【题型】填空题　【知识点】解析几何　【难度】easy
已知椭圆$C_1:\dfrac{x^2}{4}+\dfrac{y^2}{b^2}=1(0 < b < 2)$的离心率为$\dfrac{1}{2}$，$F_1$和$F_2$是$C_1$的左右焦点，$P$是$C_1$上的动点，点$Q$在线段$F_1P$的延长线上，$|PQ|=|PF_2|$，点$Q$的轨迹为$C_2$，线段$F_2Q$的垂直平分线交$C_2$于$A$，$B$两点，则$|AB|$的最小值是\_\_\_\_\_\_.

\vspace{0.2cm}
【解答】

\noindent \textbf{【答案】} $\boldsymbol{2\sqrt{7}}$

\vspace{0.2cm}
\noindent \textbf{【分析】}
根据椭圆离心率公式，求出$b^2$，再根据题设条件及椭圆的定义求得点$Q$的轨迹方程，然后利用圆的定义和性质进行求解即可.

\vspace{0.2cm}
\noindent \textbf{【解析】}
由条件得$\dfrac{4-b^2}{4}=\dfrac{1}{4}$，
$\therefore b^2=3$，
$\therefore$椭圆$C_1$的方程是$\dfrac{x^2}{4}+\dfrac{y^2}{3}=1$，
$\therefore F_1(-1,0)$，$F_2(1,0)$.

由于点$Q$在线段$F_1P$的延长线上，$|PQ|=|PF_2|$，
所以$|F_1Q|=|F_1P|+|F_2P|=4$，
$\therefore$点$Q$的轨迹$C_2$是以$F_1$为圆心，以$4$为半径的圆，方程为$(x+1)^2+y^2=16$.

当圆心$F_1$到弦$AB$的距离最大，即当$P$为椭圆的右顶点时，$|AB|$取得最小值，在圆的方程中取$x=2$，$y=\pm\sqrt{7}$，
所以最小值为$2\sqrt{7}$，
故答案为：$\boldsymbol{2\sqrt{7}}$

\vspace{0.2cm}
\noindent \textbf{【点睛】}
关键点睛：利用椭圆的定义和圆的几何性质是解题的关键.
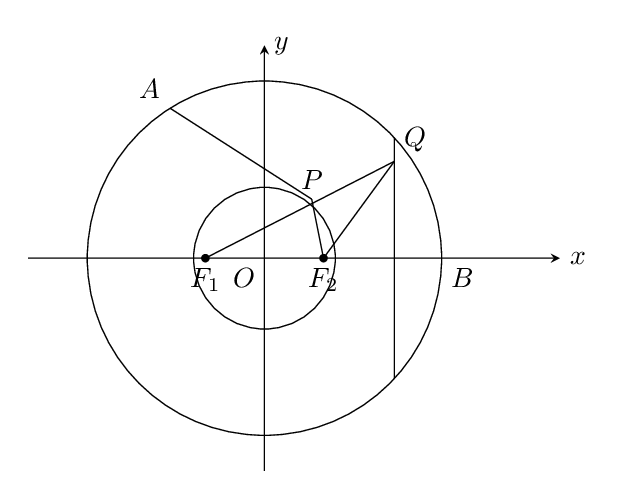